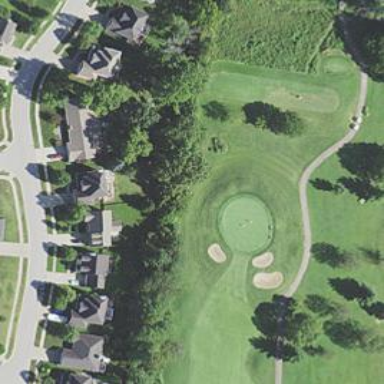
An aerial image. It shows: Golf hole.